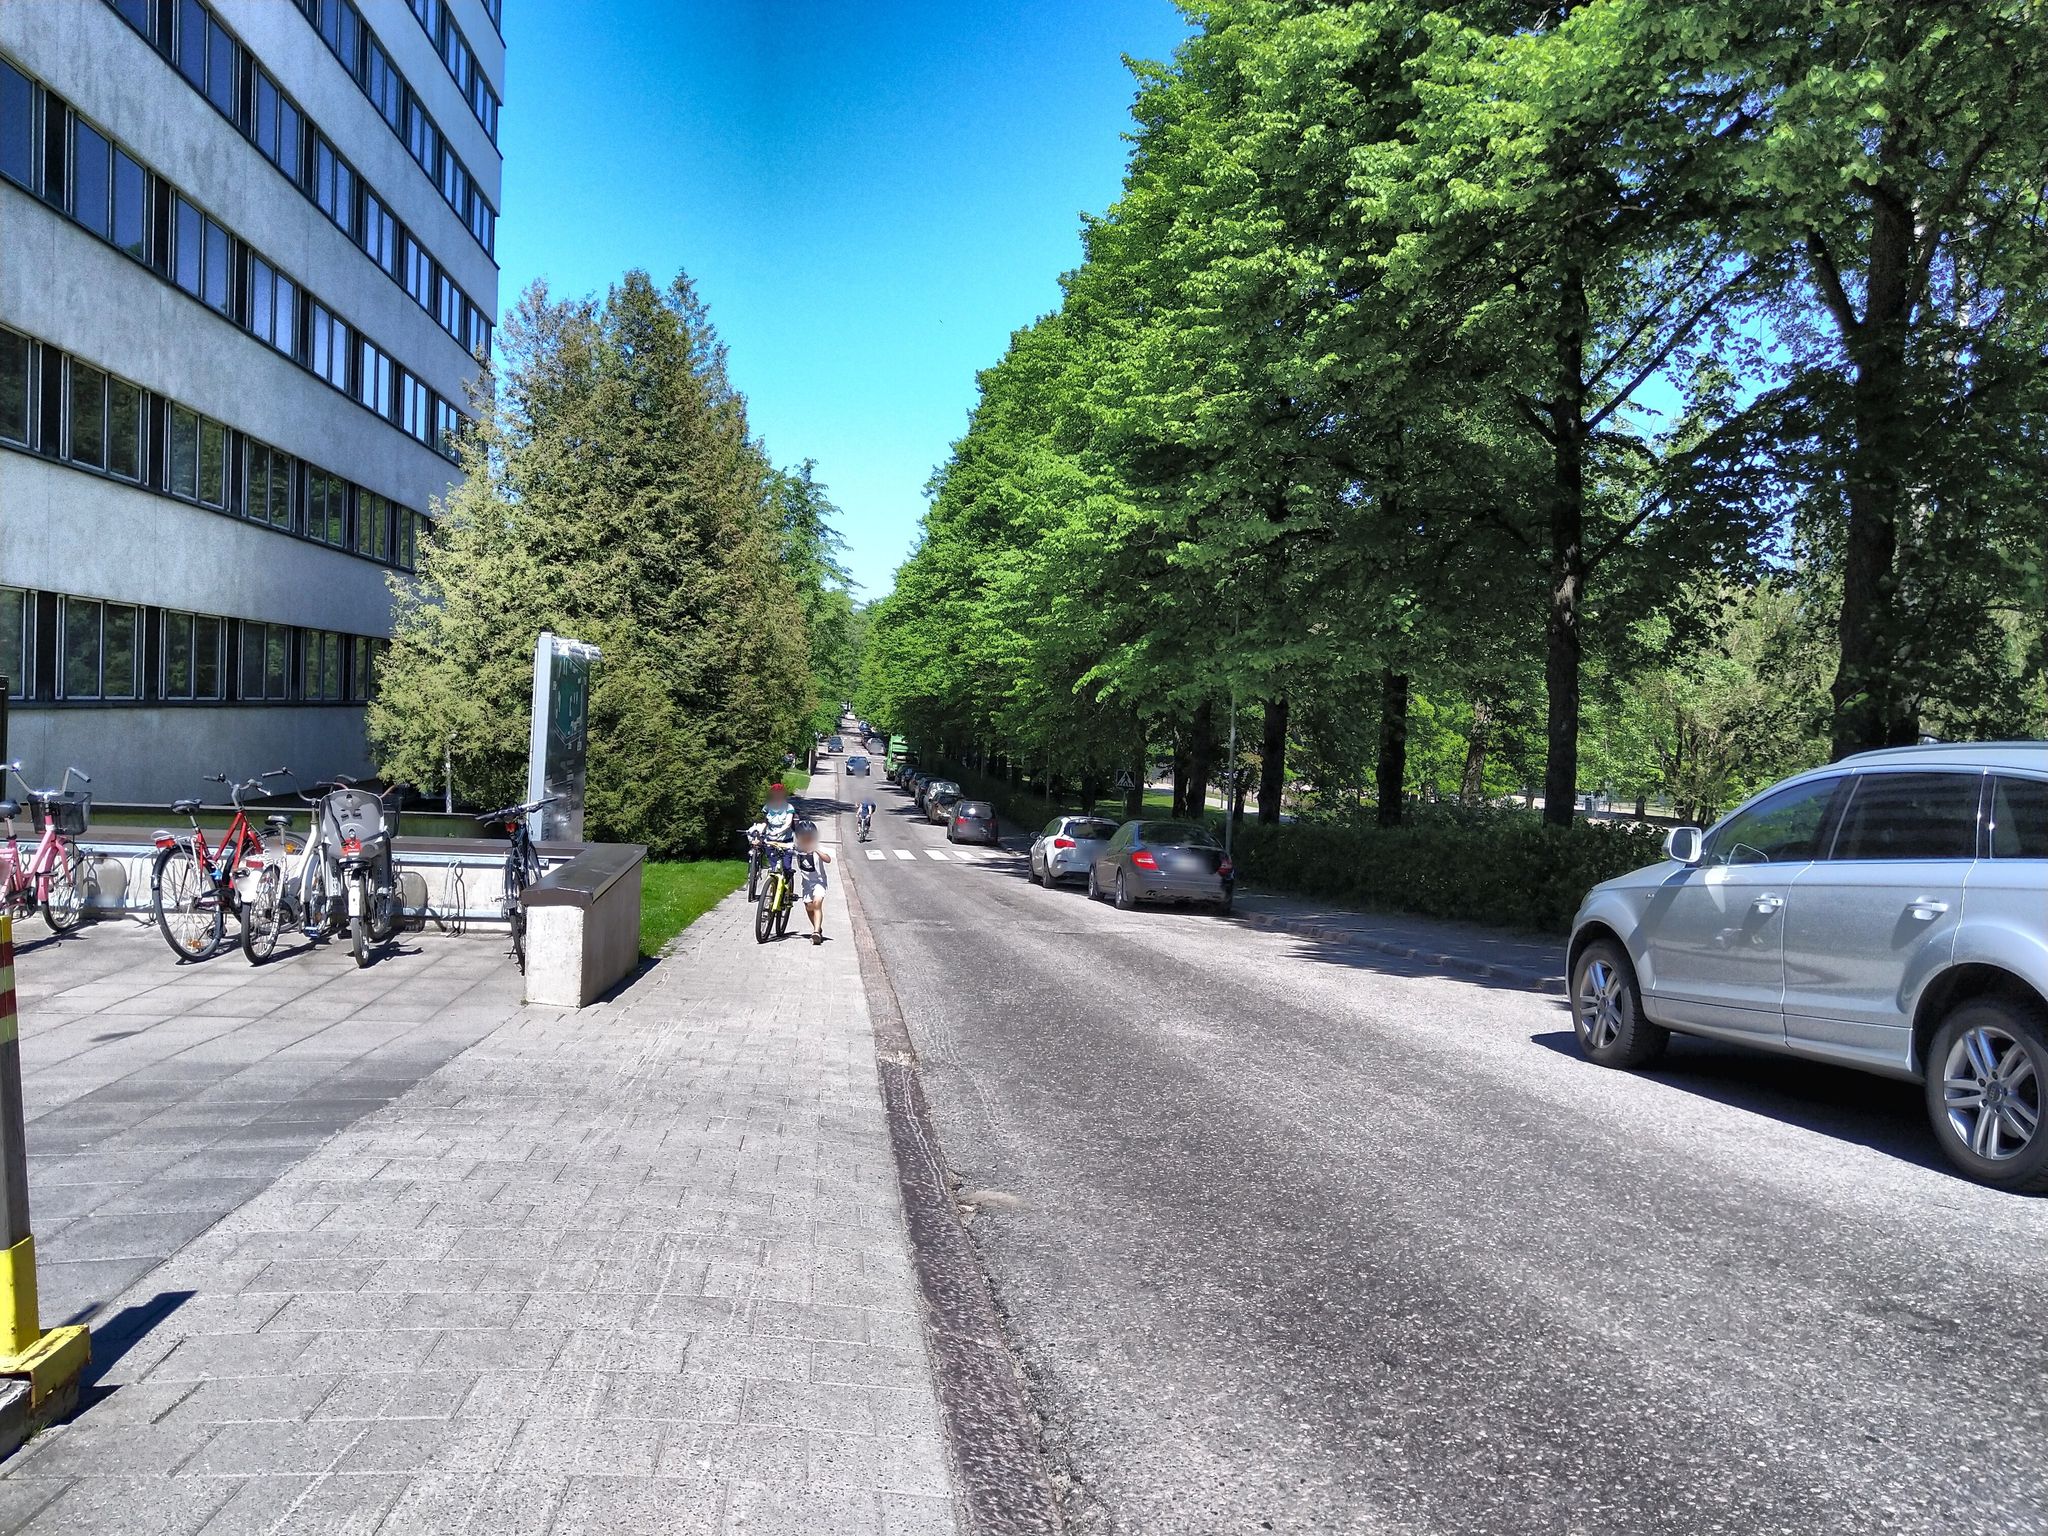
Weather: clear
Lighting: day
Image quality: good
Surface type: walking surface
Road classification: footway
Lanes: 2
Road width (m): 6
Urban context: urban centre
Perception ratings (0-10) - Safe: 9.01, Lively: 8.67, Beautiful: 9.5, Boring: 3.25, Depressing: 1.81, Wealthy: 9.37